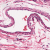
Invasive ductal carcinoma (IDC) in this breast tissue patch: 0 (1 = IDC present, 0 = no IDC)